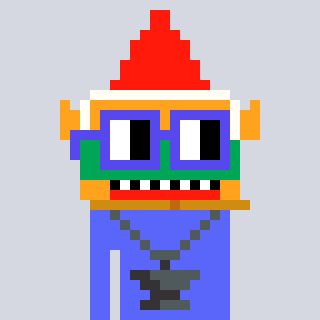
a pixel art character with square blue glasses, a gnome-shaped head and a purple-colored body on a cool background